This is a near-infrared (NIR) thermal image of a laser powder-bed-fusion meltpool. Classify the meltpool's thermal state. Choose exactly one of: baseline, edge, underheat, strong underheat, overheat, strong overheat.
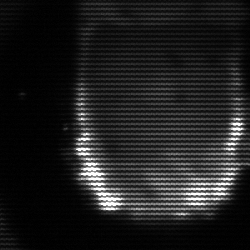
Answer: baseline